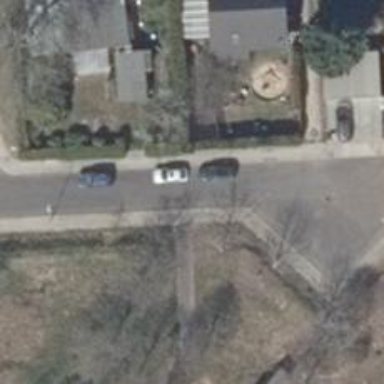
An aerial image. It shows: Residential road with asphalt surface and sidewalks on both sides.